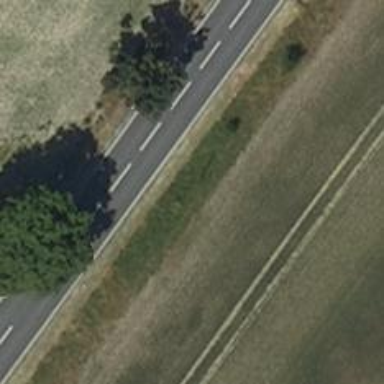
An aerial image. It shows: Deciduous broadleaved tree.